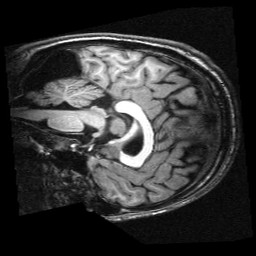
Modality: T1w
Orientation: sagittal
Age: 19
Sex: male